Interaction volume radius: 5 \u00c5
Interaction volume height: 15 \u00c5
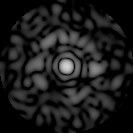
Disorder parameter: 0.8614